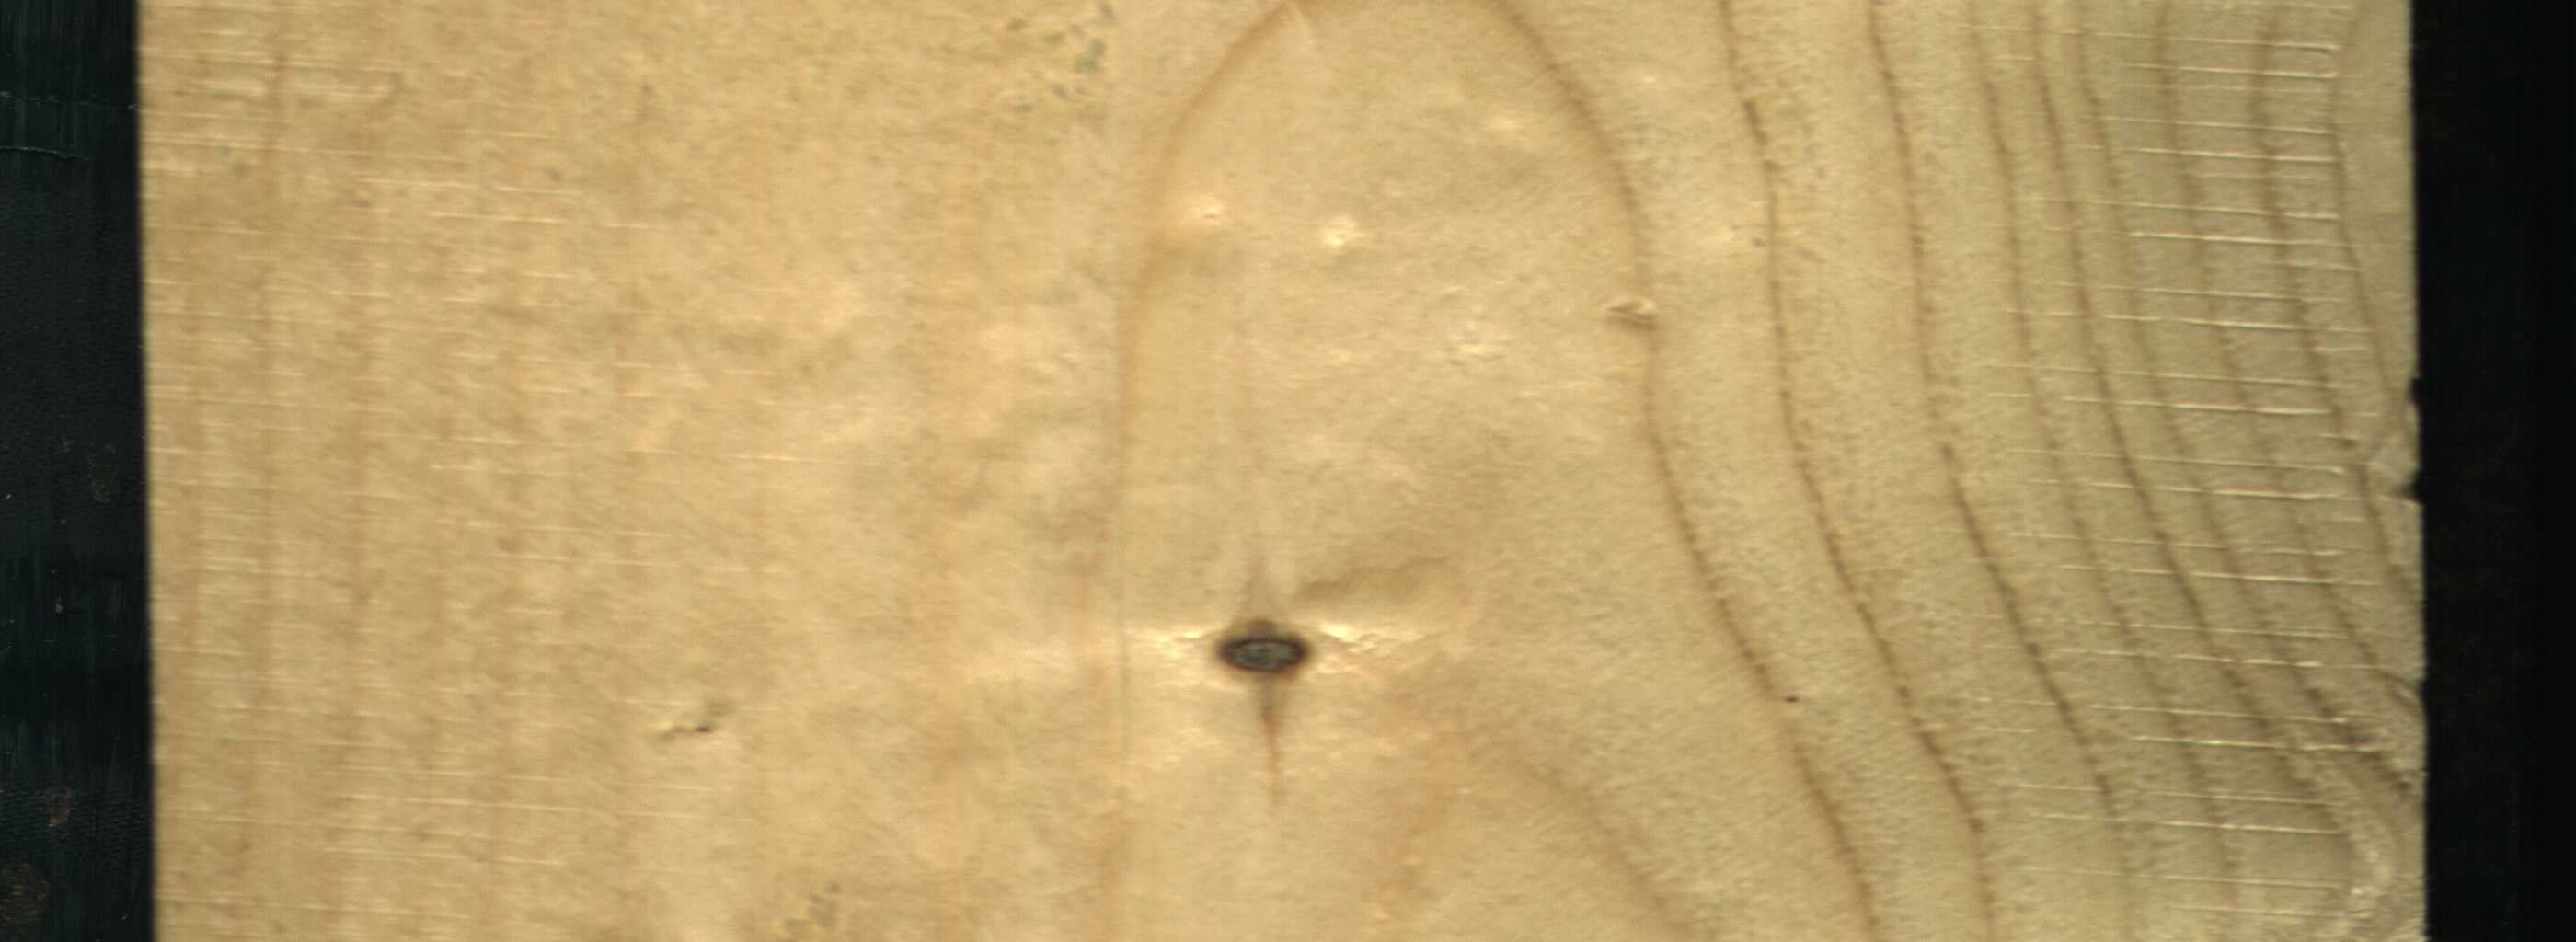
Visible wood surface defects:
Live_Knot